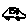
Label: car